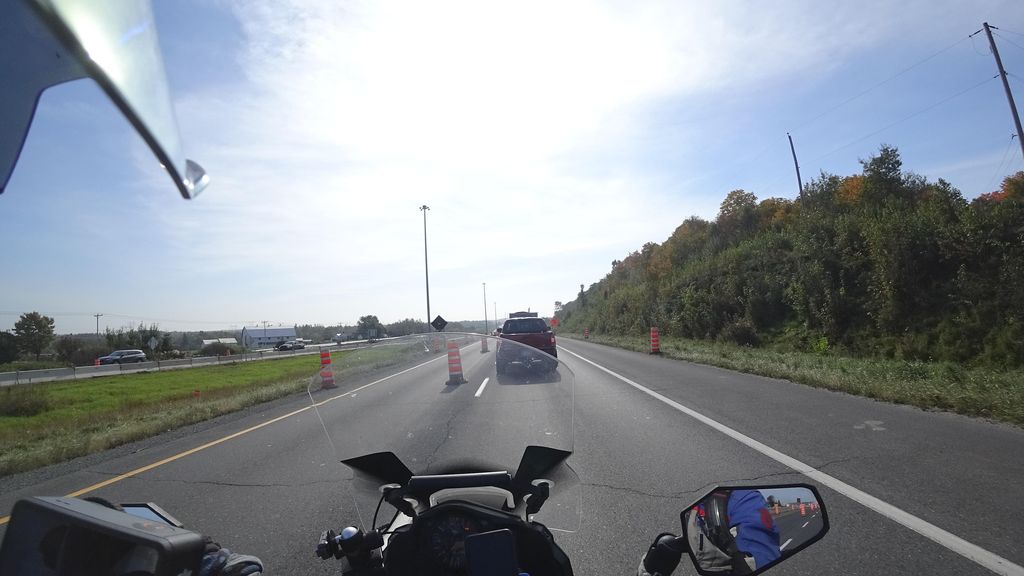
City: quebec_city